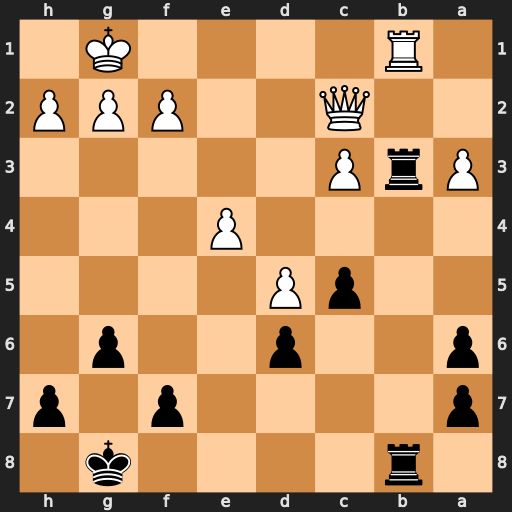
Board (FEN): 1r4k1/p4p1p/p2p2p1/2pP4/4P3/PrP5/2Q2PPP/1R4K1
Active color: b
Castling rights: -
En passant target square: -
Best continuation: Rxb1+ Qxb1 Rxb1#